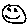
Label: smiley face